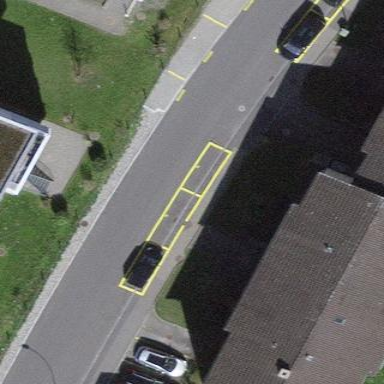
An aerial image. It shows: Parking lane with parallel orientation.